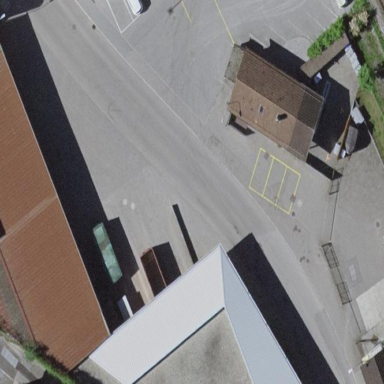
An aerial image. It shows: View of roof of building.